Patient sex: F
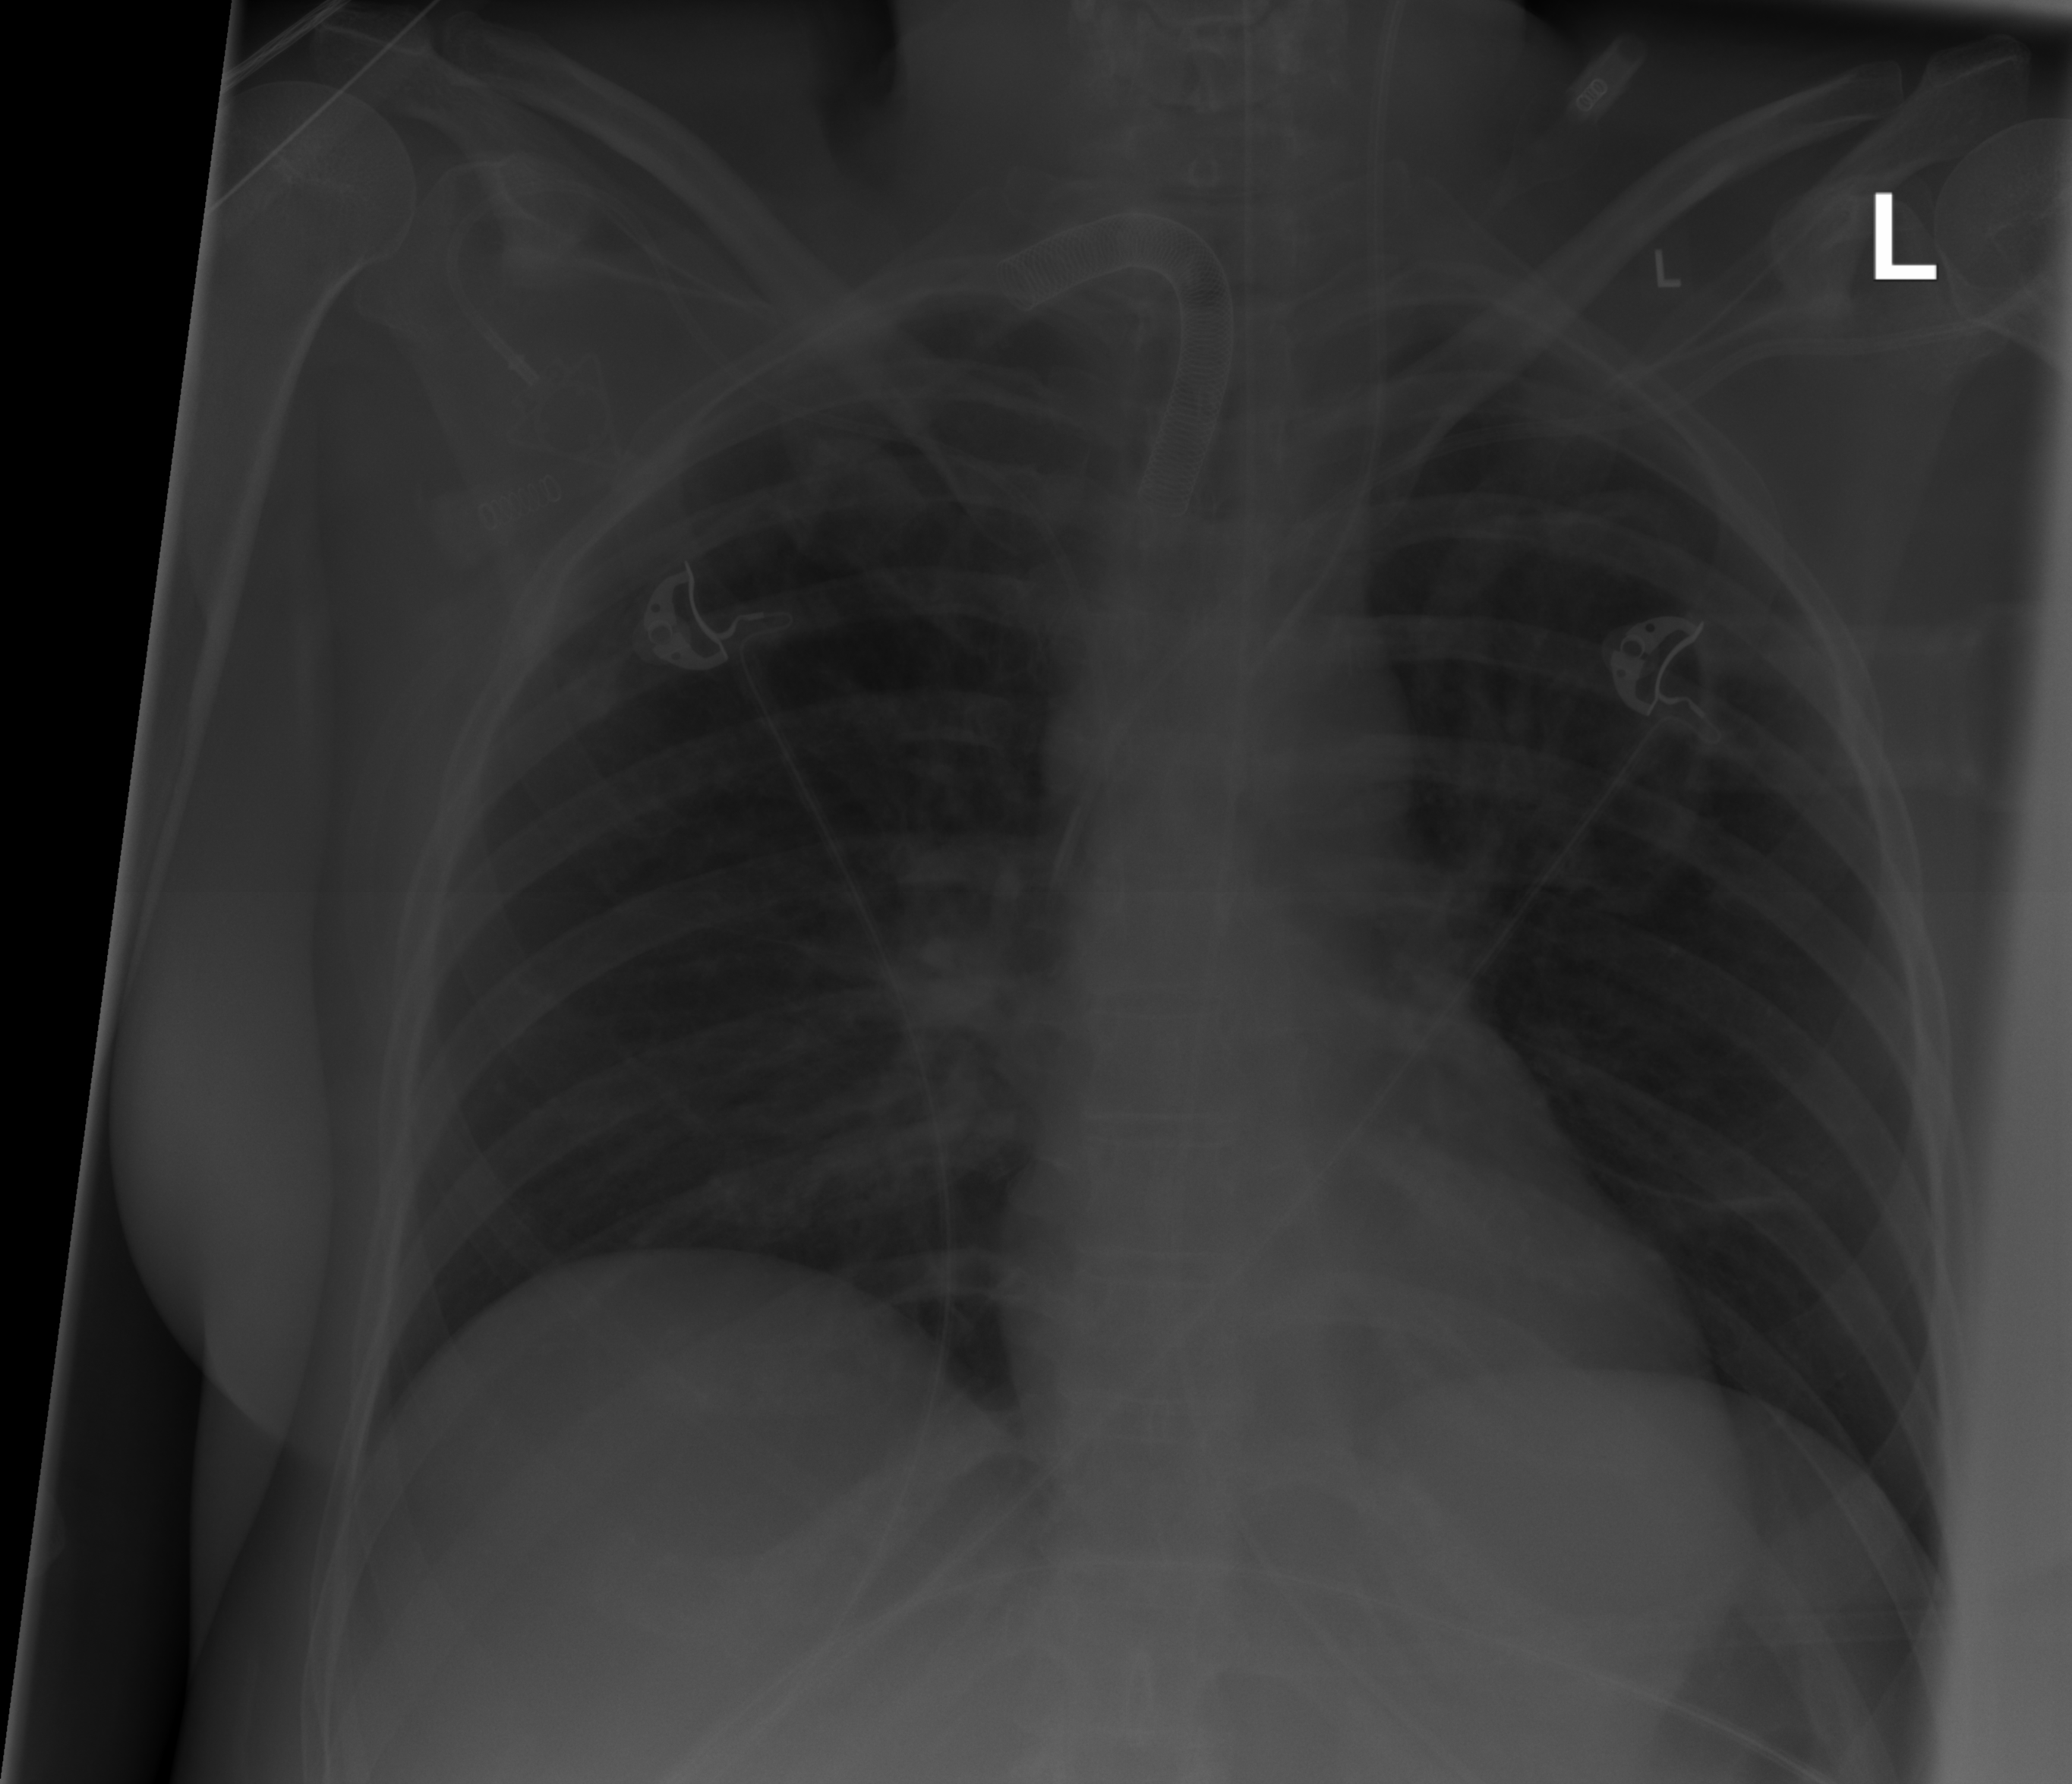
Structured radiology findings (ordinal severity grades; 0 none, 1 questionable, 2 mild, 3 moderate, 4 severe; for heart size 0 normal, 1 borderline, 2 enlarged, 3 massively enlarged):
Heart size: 0
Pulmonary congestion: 0
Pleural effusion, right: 0
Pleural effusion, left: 0
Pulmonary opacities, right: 0
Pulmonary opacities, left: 0
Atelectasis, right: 0
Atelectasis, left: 2